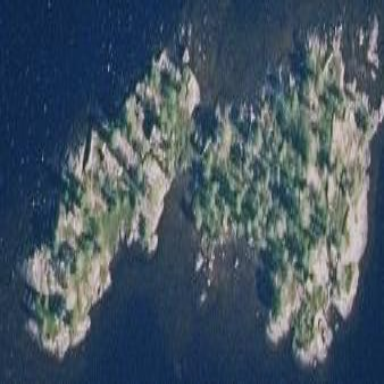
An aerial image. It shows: Islet.